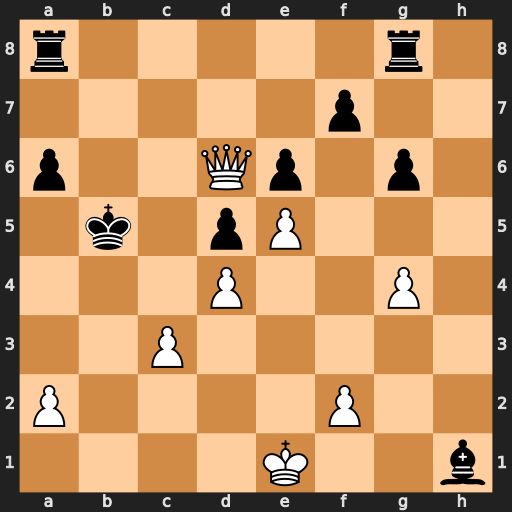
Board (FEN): r5r1/5p2/p2Qp1p1/1k1pP3/3P2P1/2P5/P4P2/4K2b
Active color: w
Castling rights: -
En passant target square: -
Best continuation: Qc5+ Ka4 Qb4#